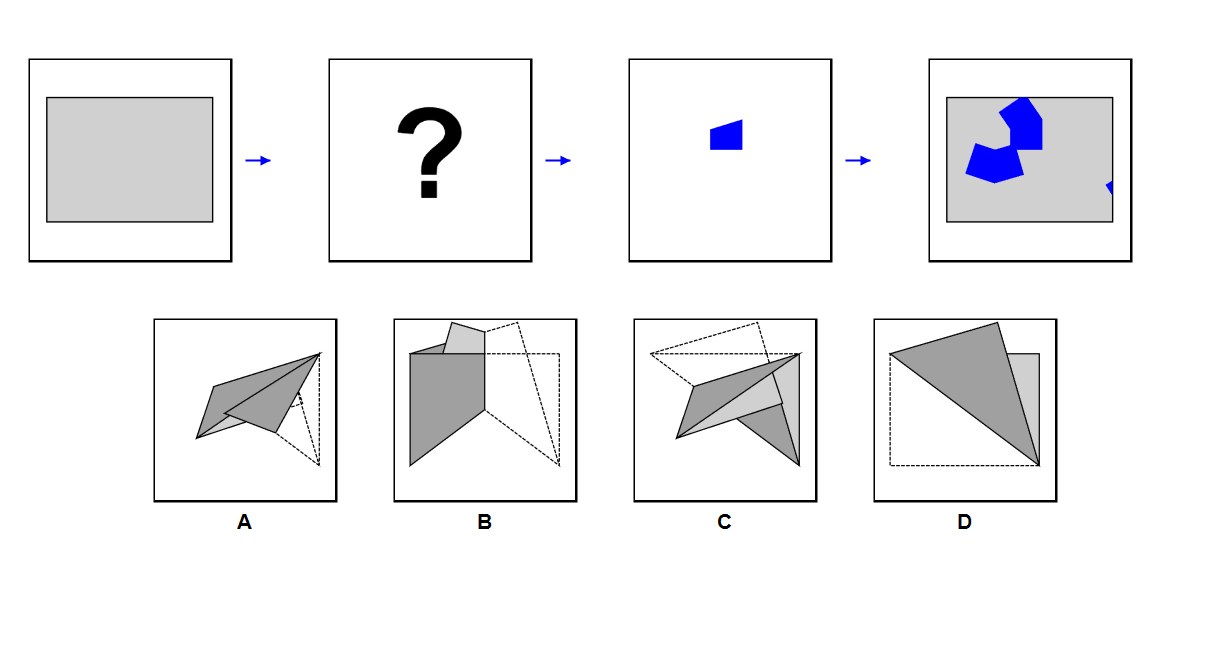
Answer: B